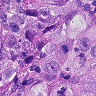
Metastatic tissue present: yes